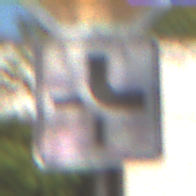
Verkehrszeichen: VerlaufVorfahrtsstrasse4
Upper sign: Stop
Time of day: MorningAfternoon
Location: Outdoor (Nature)
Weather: Clear
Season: Summer
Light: Natural